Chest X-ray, PA view. Patient: 57 years old, sex M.
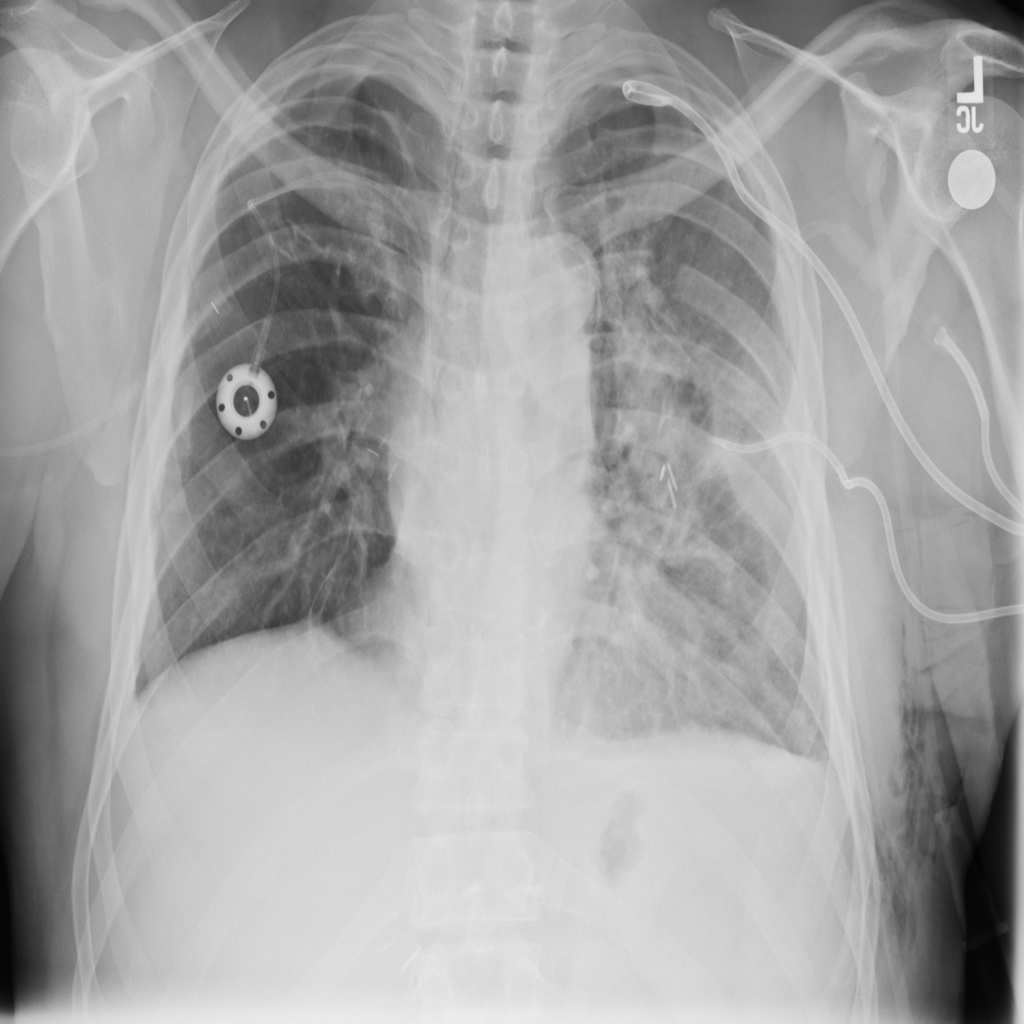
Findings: No Finding